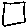
Label: square